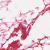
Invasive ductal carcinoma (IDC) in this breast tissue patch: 0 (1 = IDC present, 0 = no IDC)